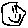
Label: smiley face